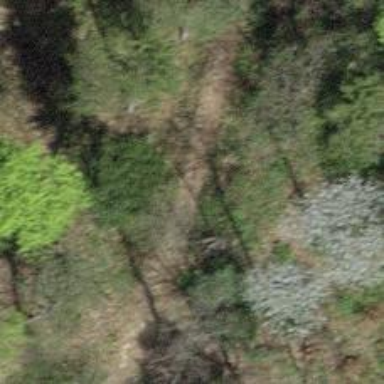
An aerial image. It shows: Path on the ground.